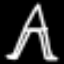
Label: The Eiffel Tower